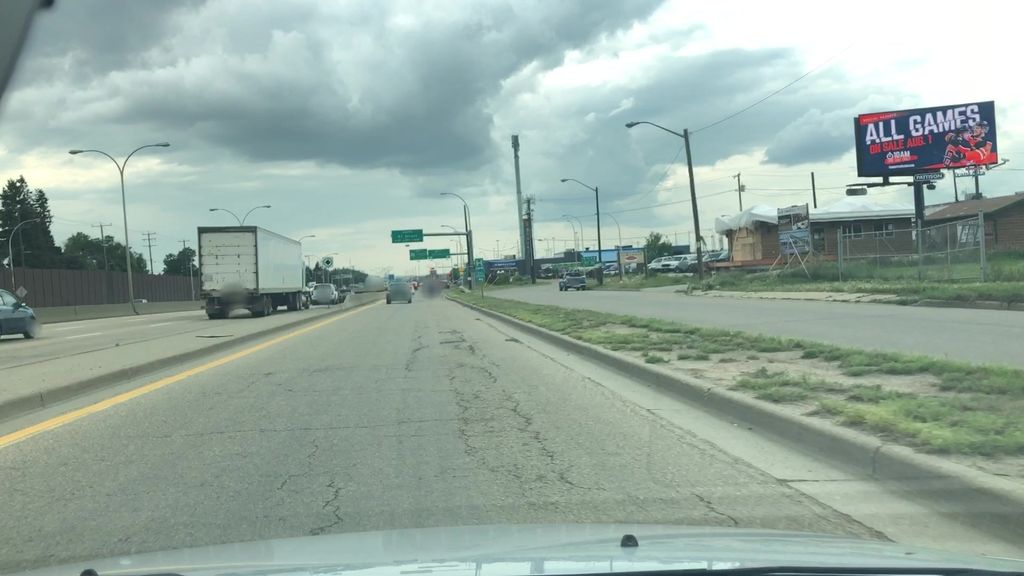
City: edmonton